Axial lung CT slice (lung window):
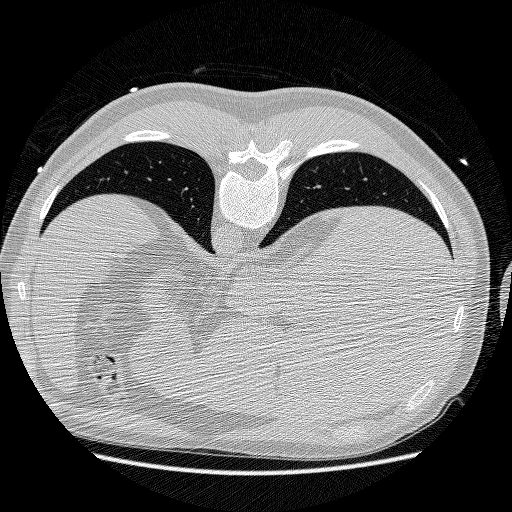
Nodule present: no